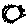
Label: sun